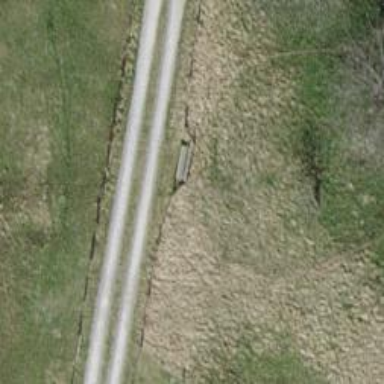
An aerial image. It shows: Bench.